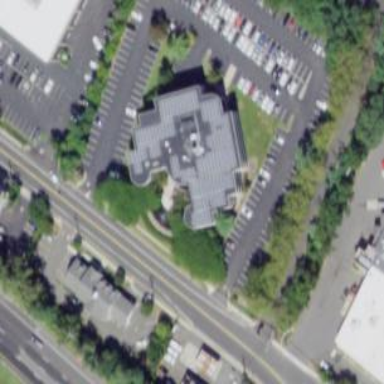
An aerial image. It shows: Office building.